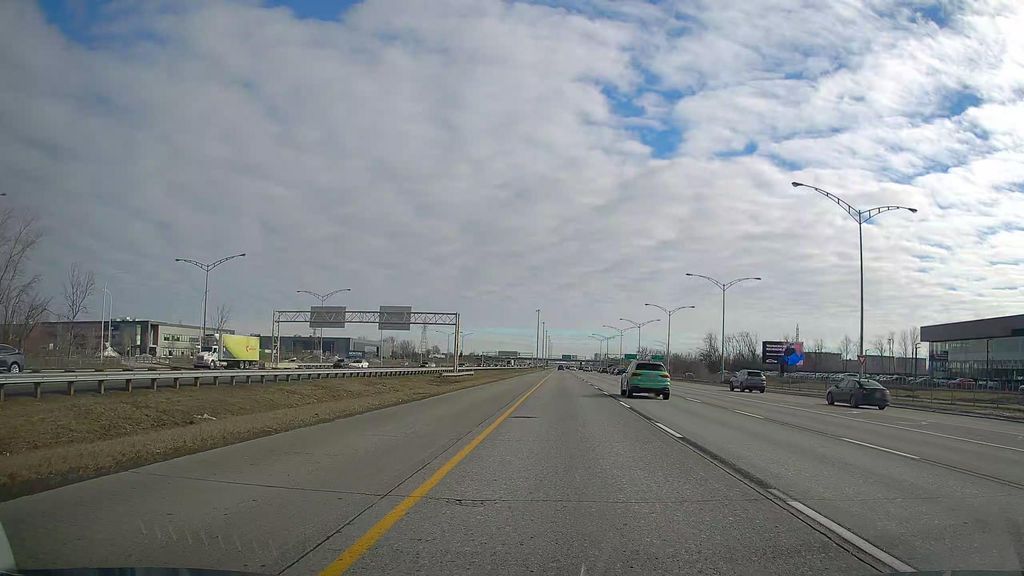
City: montreal